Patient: sex F, age 43
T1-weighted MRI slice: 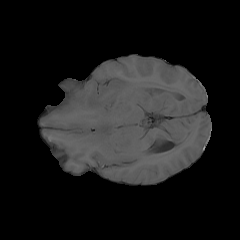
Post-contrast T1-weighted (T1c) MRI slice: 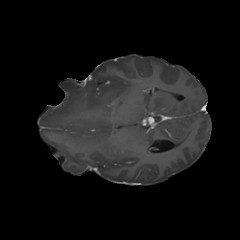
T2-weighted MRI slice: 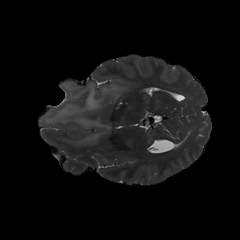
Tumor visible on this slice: yes
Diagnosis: Astrocytoma, IDH-mutant
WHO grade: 3